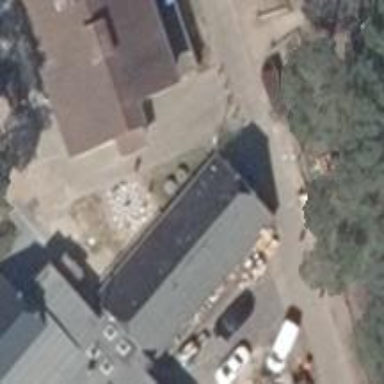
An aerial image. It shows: Bakery.